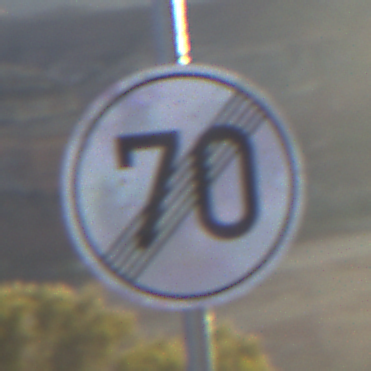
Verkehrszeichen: EndeGeschwindigkeit70
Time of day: SunriseSunset
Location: Outdoor (Nature)
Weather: PartlyCloudy
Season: NotSpecified
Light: Natural